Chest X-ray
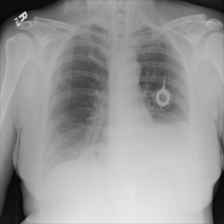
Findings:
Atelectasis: negative
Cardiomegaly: negative
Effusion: positive
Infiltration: positive
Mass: negative
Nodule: negative
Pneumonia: negative
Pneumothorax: negative
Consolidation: negative
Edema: positive
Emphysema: negative
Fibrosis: negative
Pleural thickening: negative
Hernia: negative